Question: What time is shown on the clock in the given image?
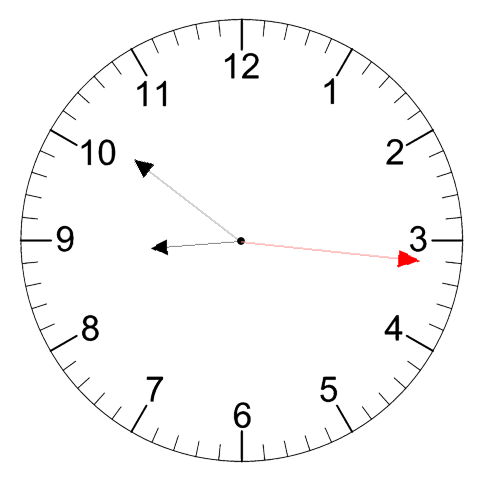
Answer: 08:51:16